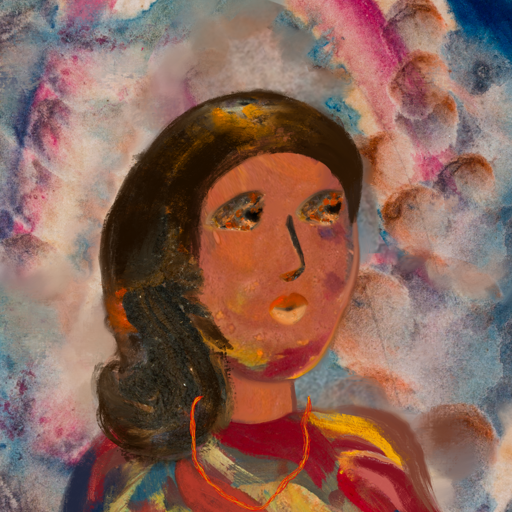
Background: Rupkatha, Head And Neck Side: Mother_And_Son_Son, Face Side: Gypsy_Queen, Bust: Mother_And_Son_Son, Hair Side: Gypsy_Queen, Head Accessory: Blank, Second Necklace: Gypsy_Mother_2, Necklace: Blank, Baby: Blank